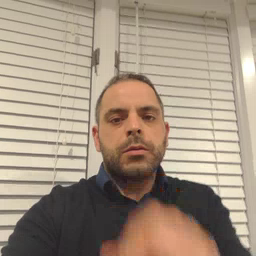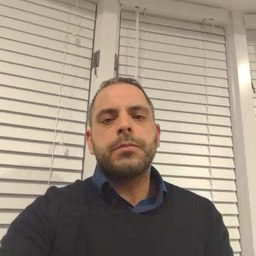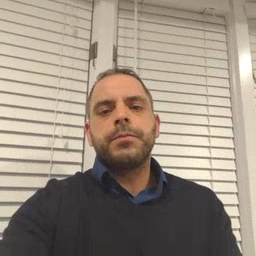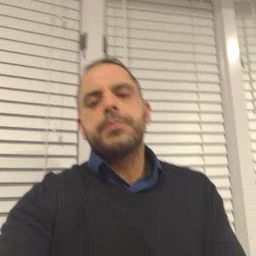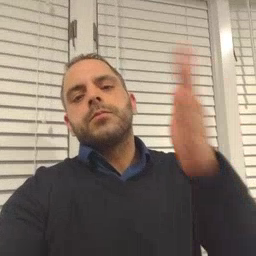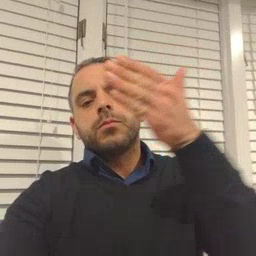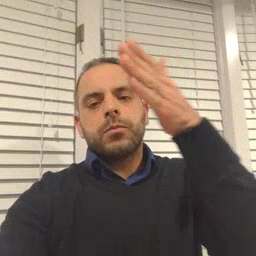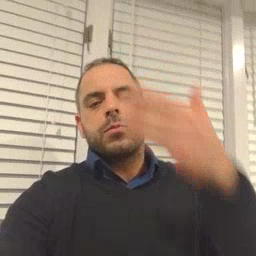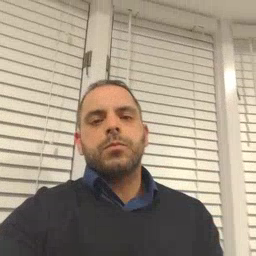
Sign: flag